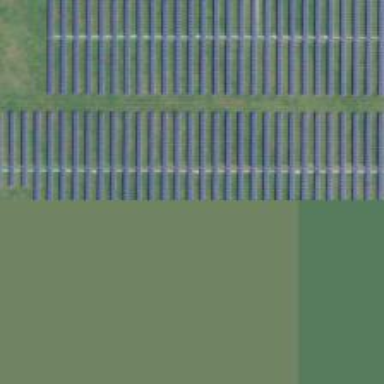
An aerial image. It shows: Solar power generator utilizing photovoltaic technology with solar photovoltaic panels.